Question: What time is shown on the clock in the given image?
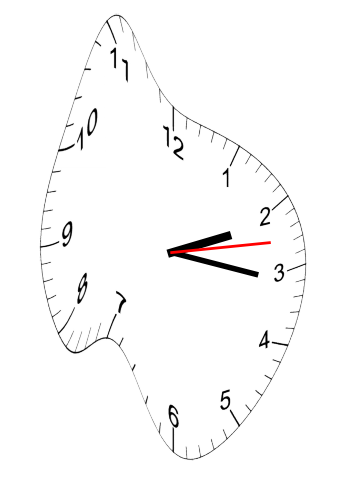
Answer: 02:16:13